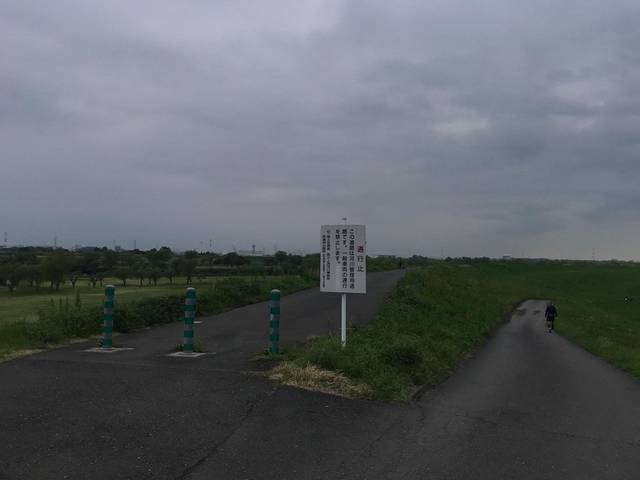
Region: Japan
Coordinates: 35.813, 139.626